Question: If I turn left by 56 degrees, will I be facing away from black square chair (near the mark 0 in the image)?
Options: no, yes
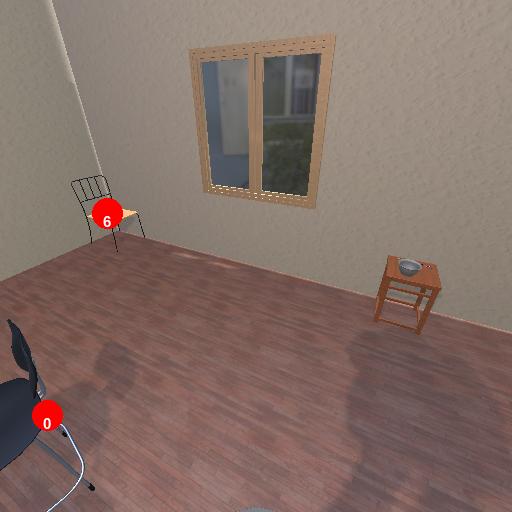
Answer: no